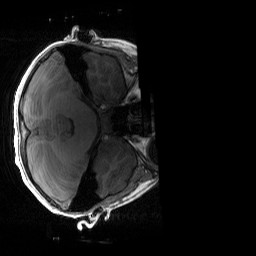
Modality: T1w
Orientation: axial
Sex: male
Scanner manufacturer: siemens
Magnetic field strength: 3 T
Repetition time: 1.9 s
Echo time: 0.00243 s